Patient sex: F
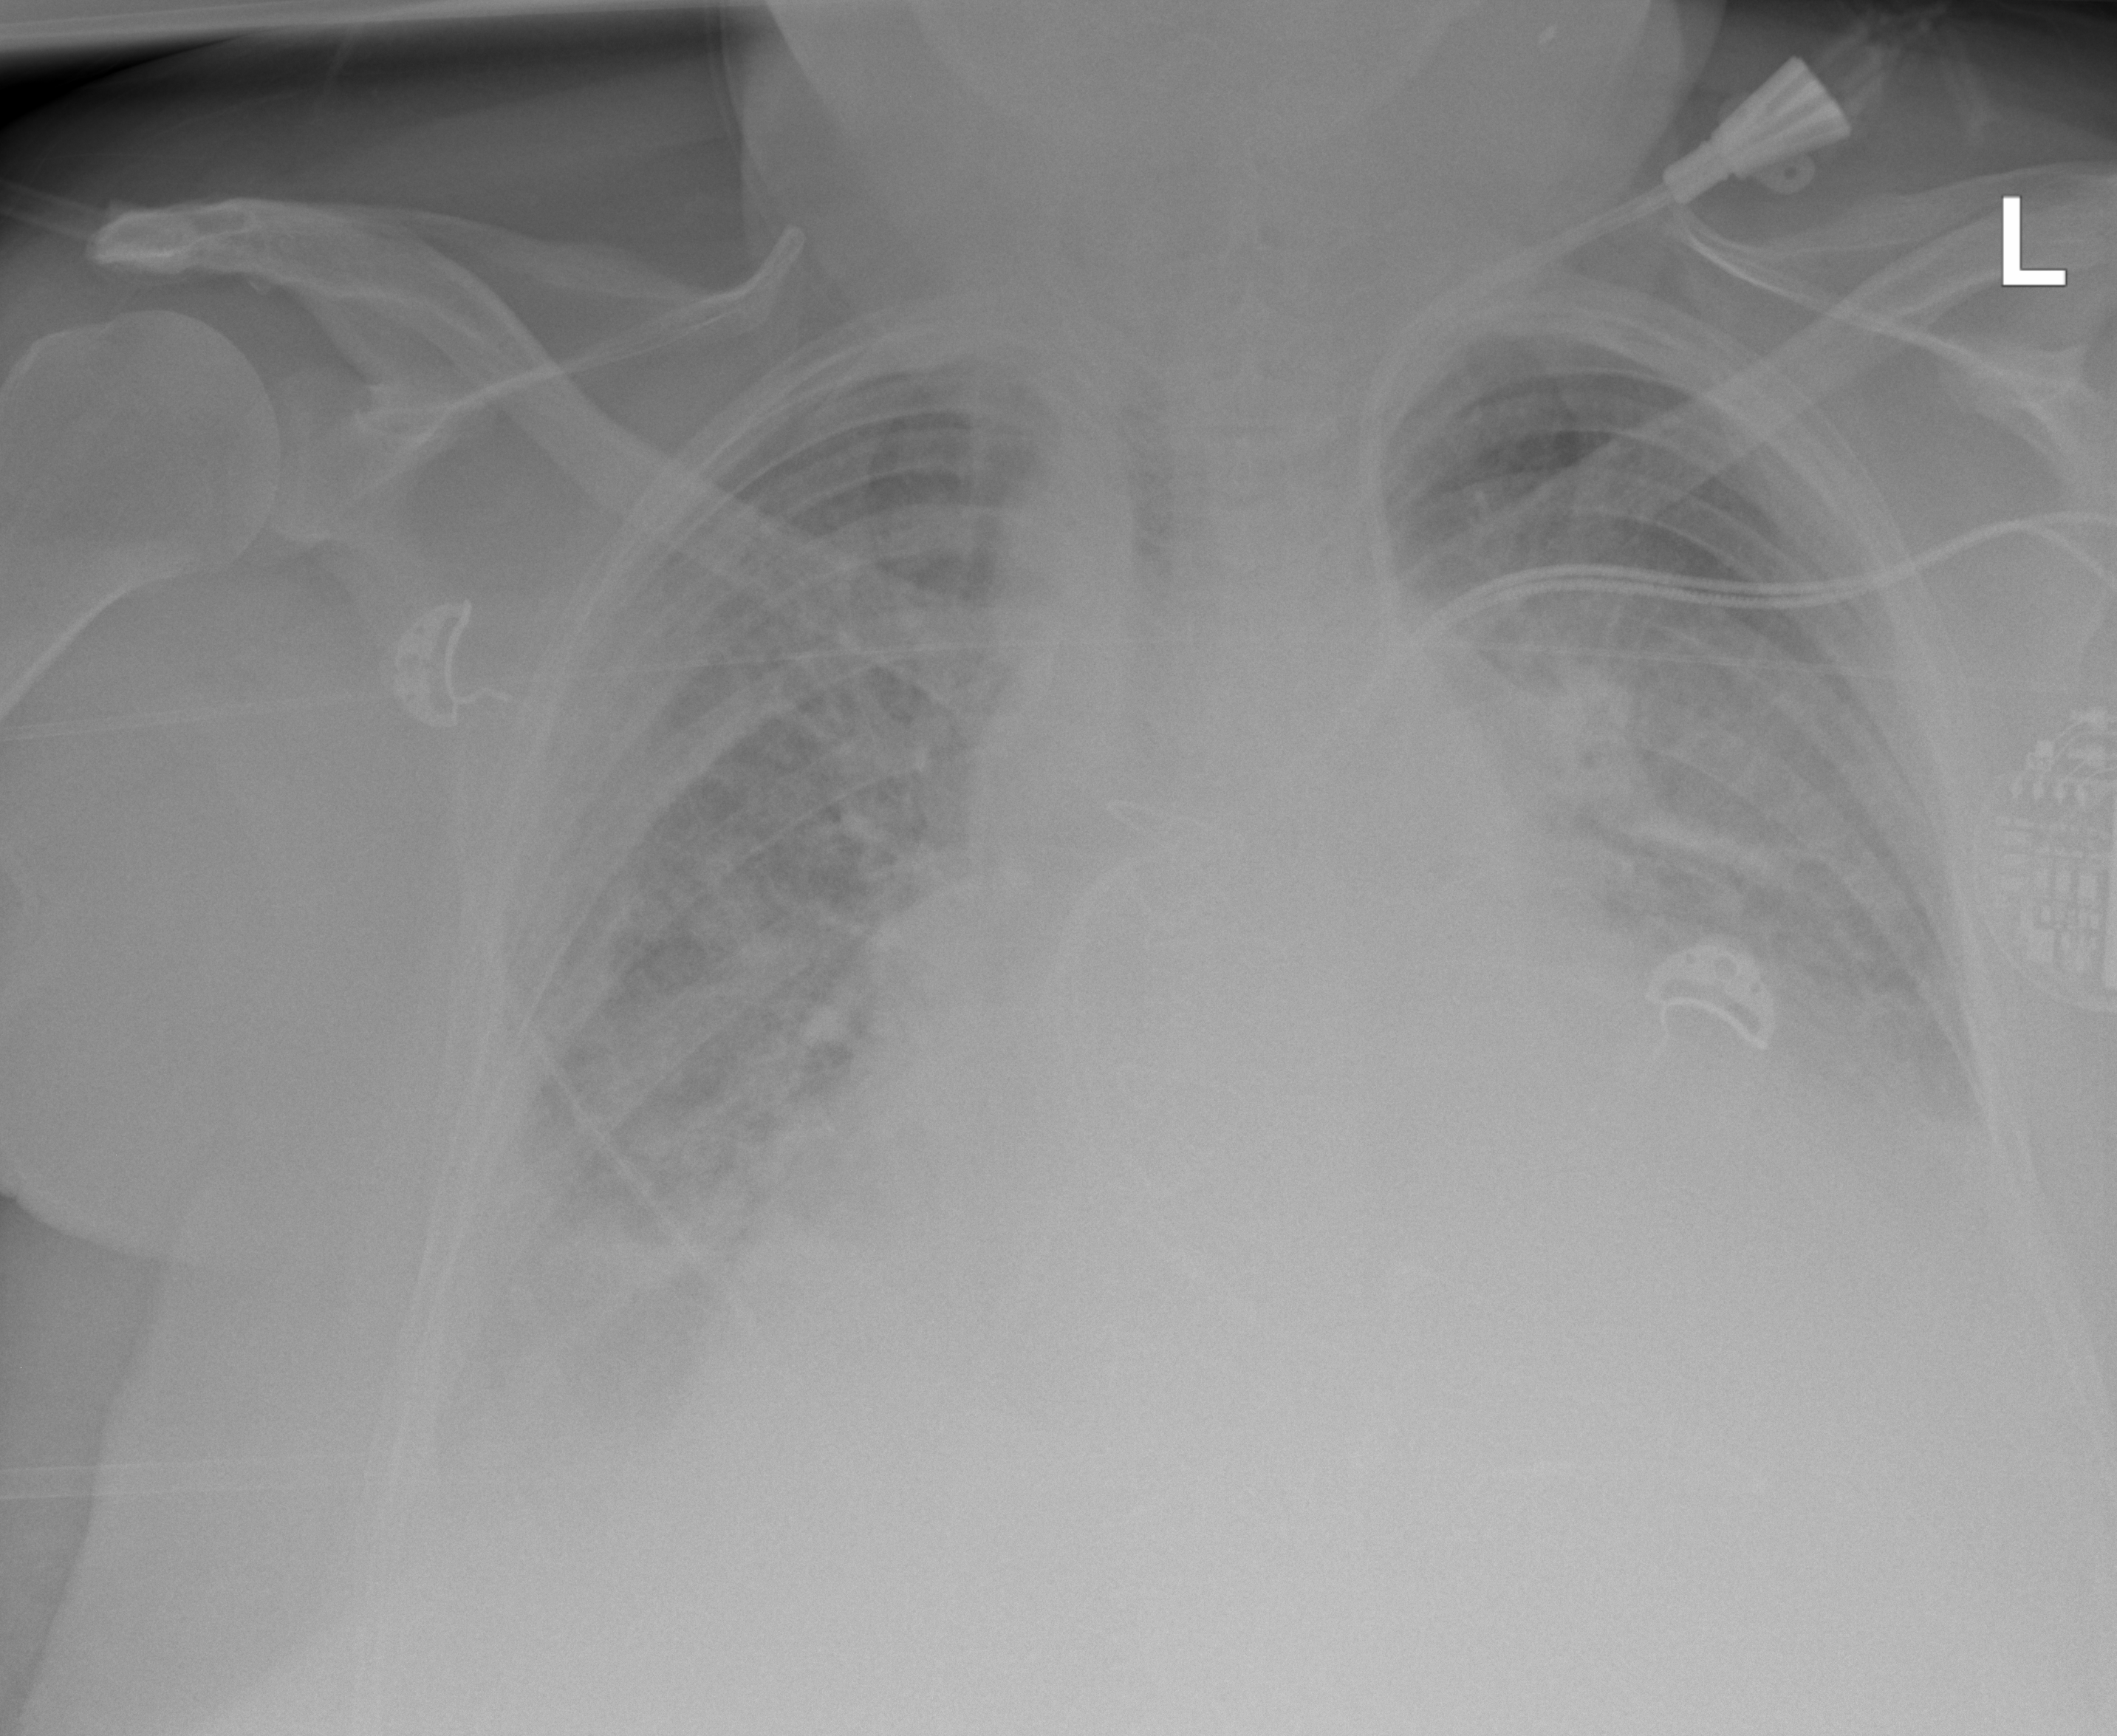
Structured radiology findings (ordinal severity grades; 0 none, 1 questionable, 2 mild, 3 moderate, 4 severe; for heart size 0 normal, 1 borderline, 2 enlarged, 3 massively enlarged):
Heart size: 2
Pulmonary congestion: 3
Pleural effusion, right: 2
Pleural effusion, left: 3
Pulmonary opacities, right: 3
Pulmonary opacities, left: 2
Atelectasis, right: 2
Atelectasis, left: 2